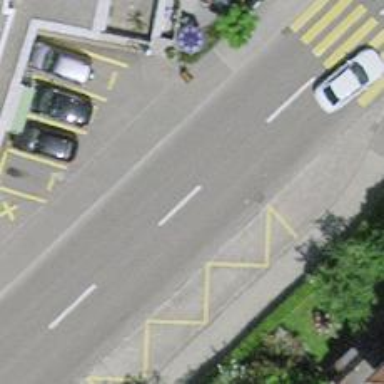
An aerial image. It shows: Bus stop with designated stop position for public transport.